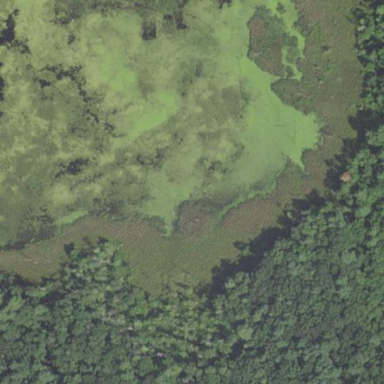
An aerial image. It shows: Swamp in wetland area.